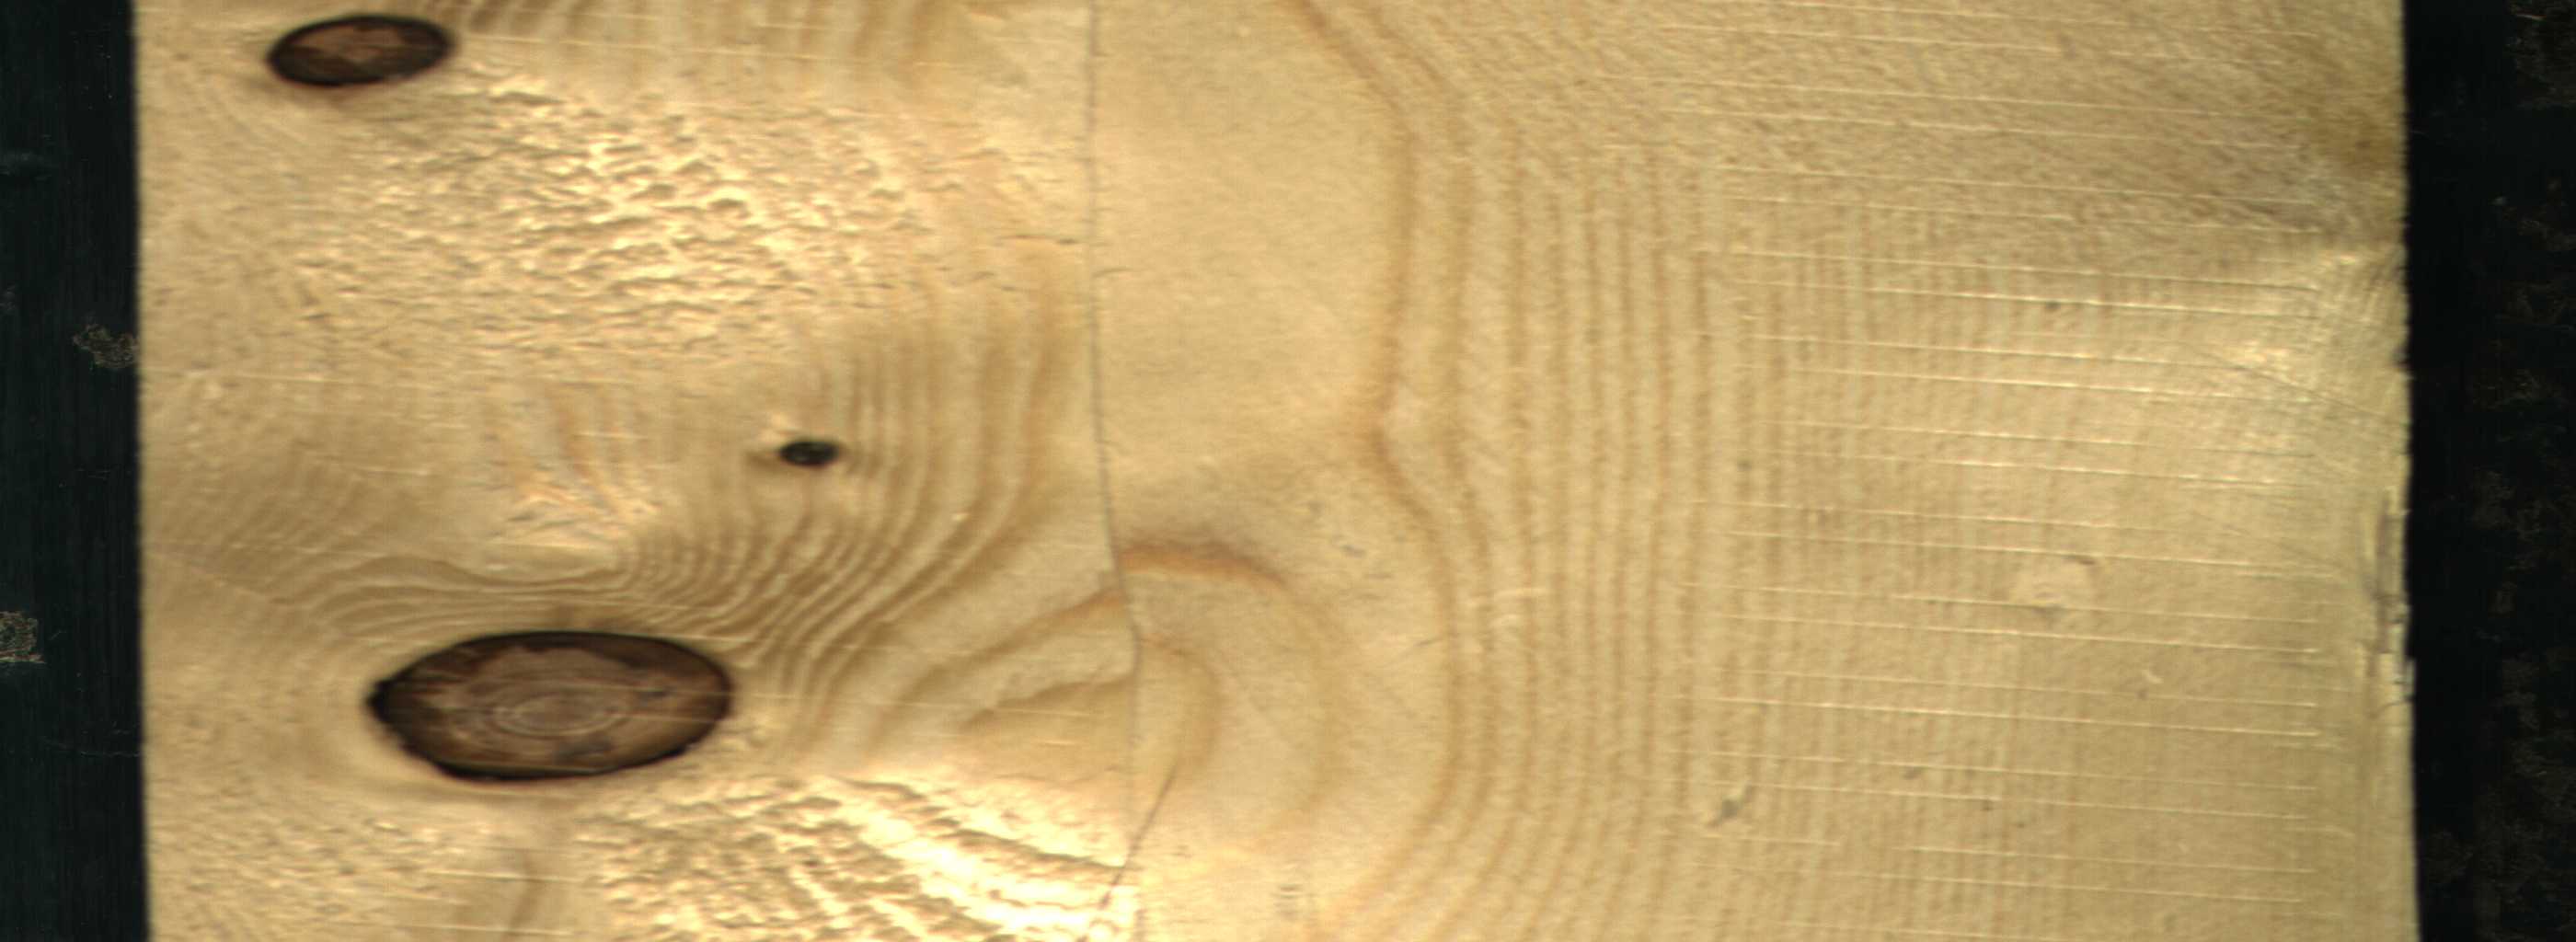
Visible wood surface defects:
Dead_Knot
Dead_Knot
Dead_Knot